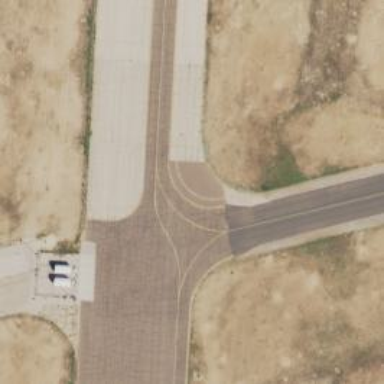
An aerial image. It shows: Image of taxiway at airport.